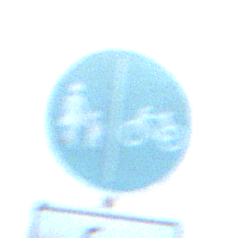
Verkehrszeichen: GetrennterRadUndGehwegRadwegRechts
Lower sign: EinspurigeFahrzeugeFrei2
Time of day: SunriseSunset
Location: Outdoor (RoadRail)
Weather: PartlyCloudy
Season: NotSpecified
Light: Natural